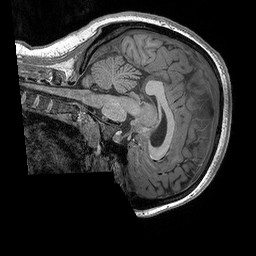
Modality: T1w
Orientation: sagittal
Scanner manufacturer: siemens
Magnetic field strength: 3 T
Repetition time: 2.3 s
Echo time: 0.00298 s